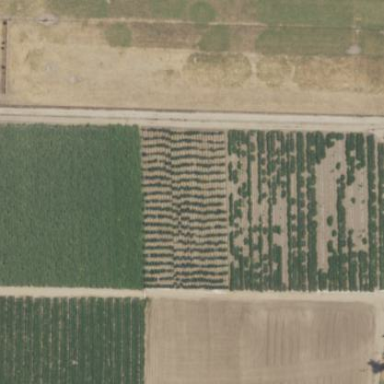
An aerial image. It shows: Vineyard.